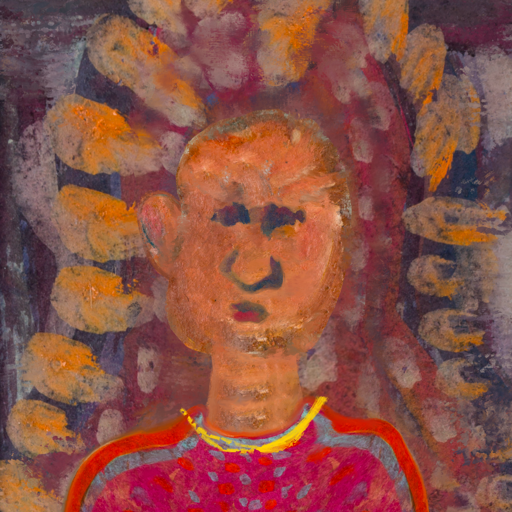
Background: Doll, Head And Neck Front: Boggyland, Face Front: In_The_Sun, Bust: Sisters, Hair Front: Blank, Head Accessory: Blank, Second Necklace: Blank, Necklace: Irani_1, Baby: Blank